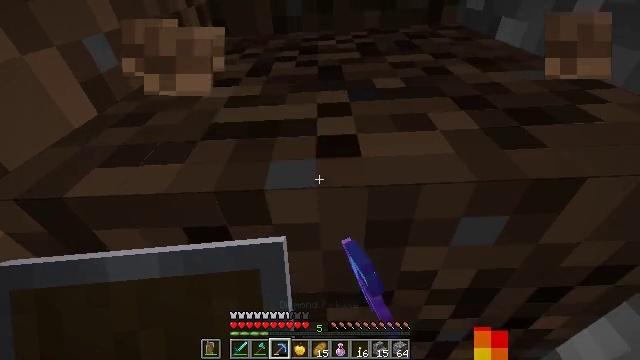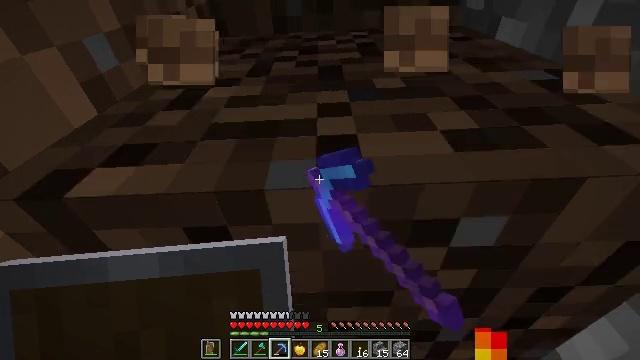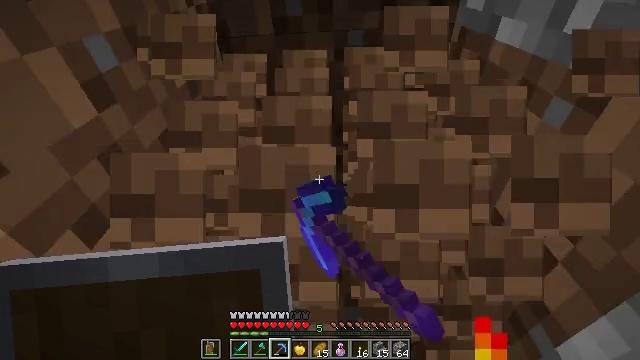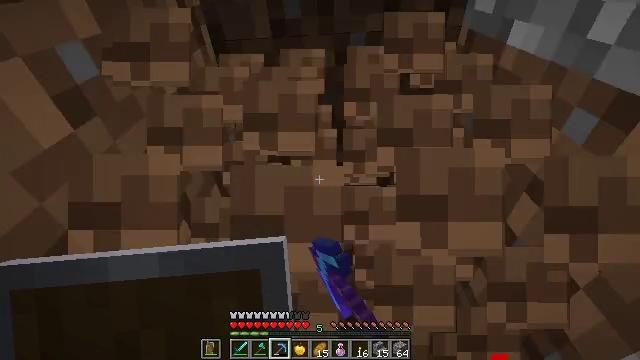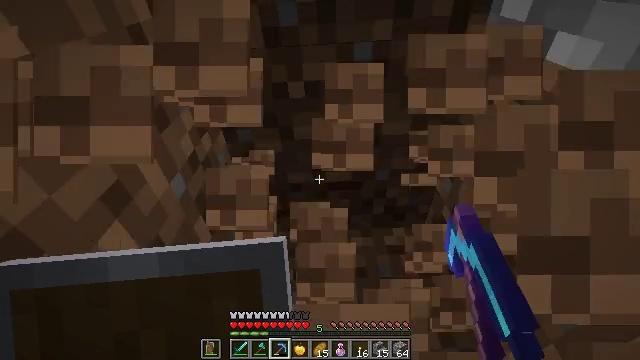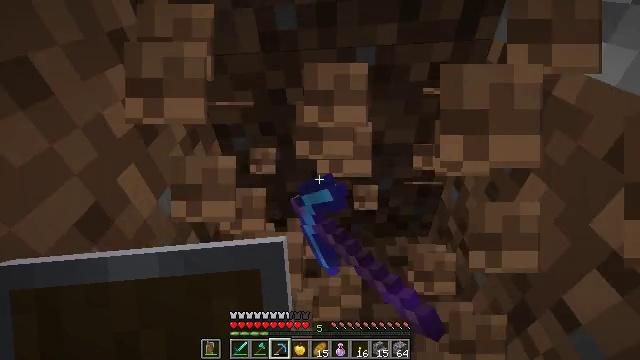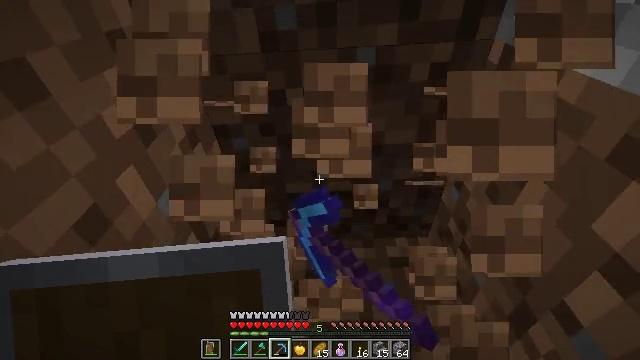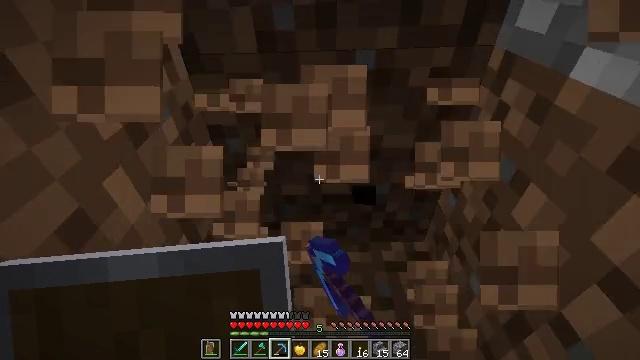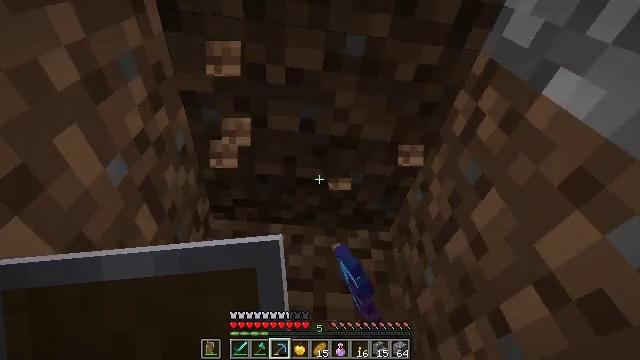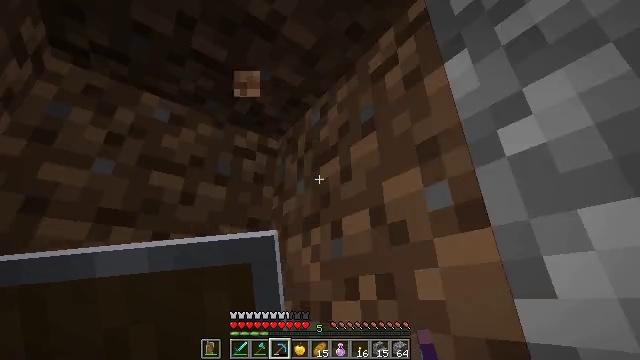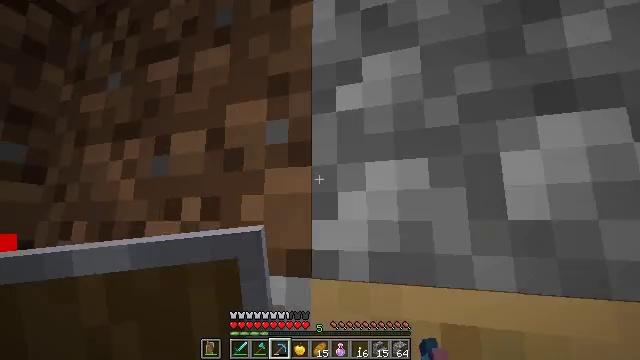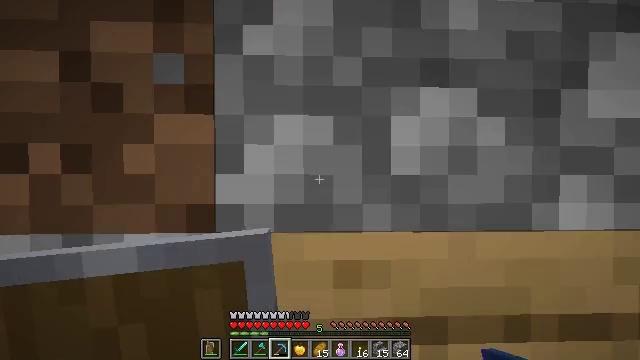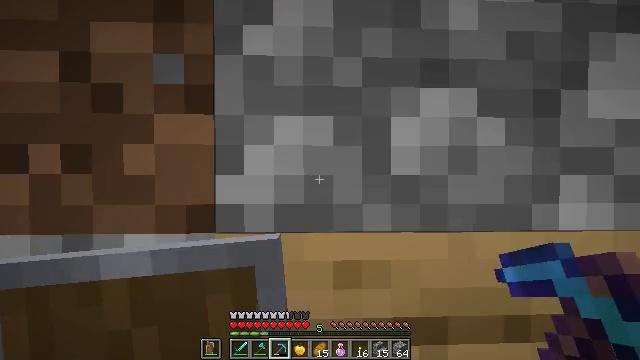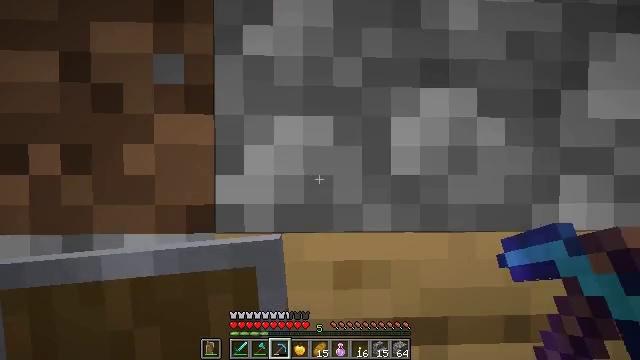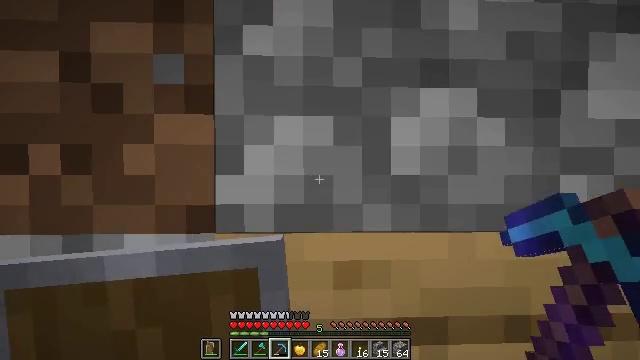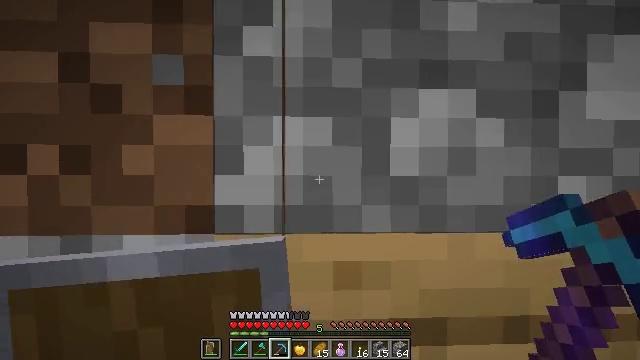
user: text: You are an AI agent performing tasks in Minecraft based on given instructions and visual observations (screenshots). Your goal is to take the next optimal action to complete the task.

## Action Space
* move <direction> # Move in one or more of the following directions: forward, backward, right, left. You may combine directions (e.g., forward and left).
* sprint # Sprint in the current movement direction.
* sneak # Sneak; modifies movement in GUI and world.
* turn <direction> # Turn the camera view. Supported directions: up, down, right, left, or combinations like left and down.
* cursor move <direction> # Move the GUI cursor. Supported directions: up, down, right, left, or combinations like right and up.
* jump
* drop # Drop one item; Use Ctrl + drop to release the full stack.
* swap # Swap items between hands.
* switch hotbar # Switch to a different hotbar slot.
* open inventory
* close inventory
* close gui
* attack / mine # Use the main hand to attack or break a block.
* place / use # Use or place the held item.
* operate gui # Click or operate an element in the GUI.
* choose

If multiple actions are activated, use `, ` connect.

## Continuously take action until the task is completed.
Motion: motion action
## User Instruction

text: Gather dirt.
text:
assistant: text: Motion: attack / mine
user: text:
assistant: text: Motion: attack / mine
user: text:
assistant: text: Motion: attack / mine
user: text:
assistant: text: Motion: attack / mine
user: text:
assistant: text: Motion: attack / mine
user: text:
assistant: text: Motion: attack / mine
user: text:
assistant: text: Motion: turn right, attack / mine
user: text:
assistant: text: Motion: turn right and down
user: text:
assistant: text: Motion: turn right and down
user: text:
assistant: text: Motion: turn right and down
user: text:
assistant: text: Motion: turn right and down
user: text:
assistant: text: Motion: no_op
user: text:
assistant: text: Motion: no_op
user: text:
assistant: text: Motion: no_op
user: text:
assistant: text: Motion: no_op
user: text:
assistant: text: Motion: turn right and down
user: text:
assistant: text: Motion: turn right and down
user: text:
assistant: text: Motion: turn right and down
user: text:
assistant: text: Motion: turn right and down
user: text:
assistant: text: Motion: turn right and down
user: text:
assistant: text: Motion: no_op
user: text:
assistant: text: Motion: no_op
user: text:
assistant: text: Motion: no_op
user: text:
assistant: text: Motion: turn right and up
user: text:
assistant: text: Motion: turn right and up
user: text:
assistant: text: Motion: turn right and up
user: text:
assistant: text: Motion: turn up
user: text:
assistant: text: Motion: turn left and up
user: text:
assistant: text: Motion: no_op
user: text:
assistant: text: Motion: no_op